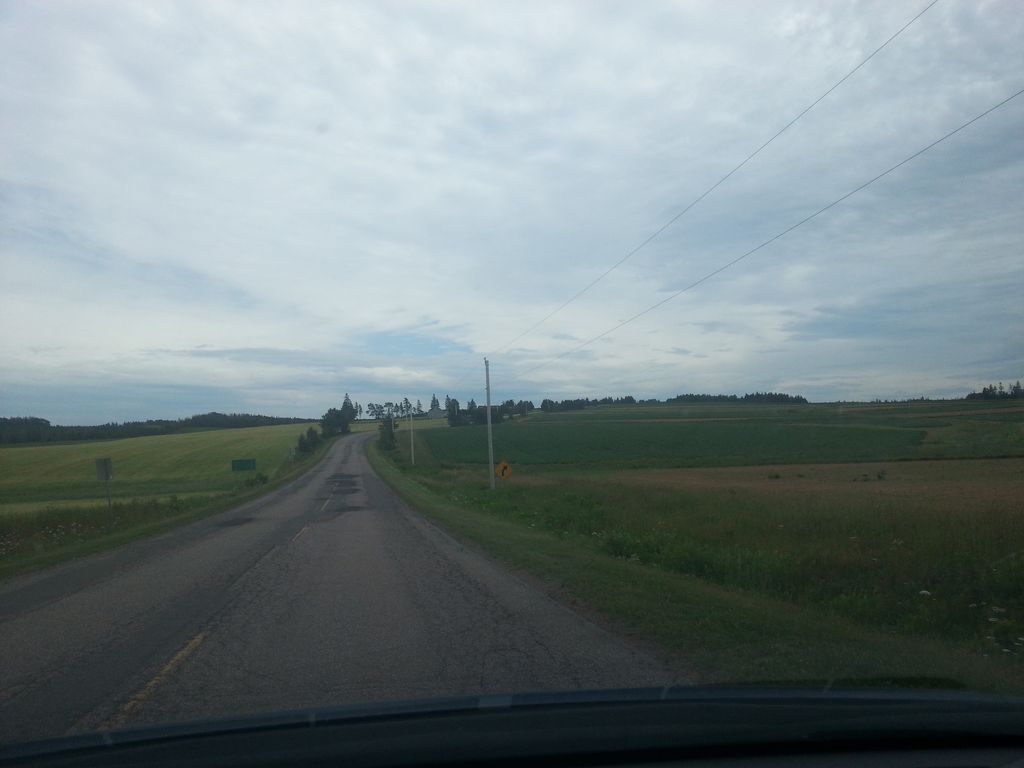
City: charlottetown